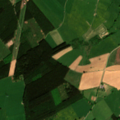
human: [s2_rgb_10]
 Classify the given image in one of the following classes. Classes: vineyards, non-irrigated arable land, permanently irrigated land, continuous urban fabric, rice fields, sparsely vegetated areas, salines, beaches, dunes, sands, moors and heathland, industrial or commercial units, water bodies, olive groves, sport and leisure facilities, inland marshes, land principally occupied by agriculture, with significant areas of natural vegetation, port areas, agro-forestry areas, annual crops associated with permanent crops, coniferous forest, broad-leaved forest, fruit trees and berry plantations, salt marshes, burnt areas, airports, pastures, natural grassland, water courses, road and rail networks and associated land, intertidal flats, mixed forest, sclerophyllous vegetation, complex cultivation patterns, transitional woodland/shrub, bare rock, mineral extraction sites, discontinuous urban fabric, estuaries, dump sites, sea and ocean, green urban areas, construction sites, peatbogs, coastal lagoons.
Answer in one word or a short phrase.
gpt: pastures, complex cultivation patterns, coniferous forest, mixed forest